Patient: sex F, age 44
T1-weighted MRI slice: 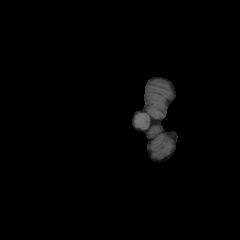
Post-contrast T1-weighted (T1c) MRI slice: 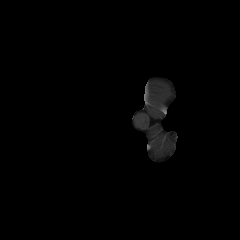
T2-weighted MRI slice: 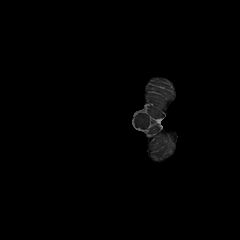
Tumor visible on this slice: no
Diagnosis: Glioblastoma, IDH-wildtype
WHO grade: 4